Aerial crown-view tile of a tropical tree (Barro Colorado Island, Panama), acquired 20250317:
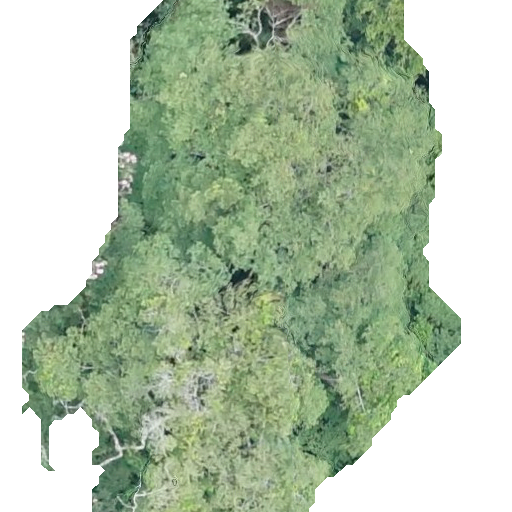
Species: Terminalia amazonia
GBIF accepted scientific name: Terminalia amazonica
Crown area: 297.896 m²